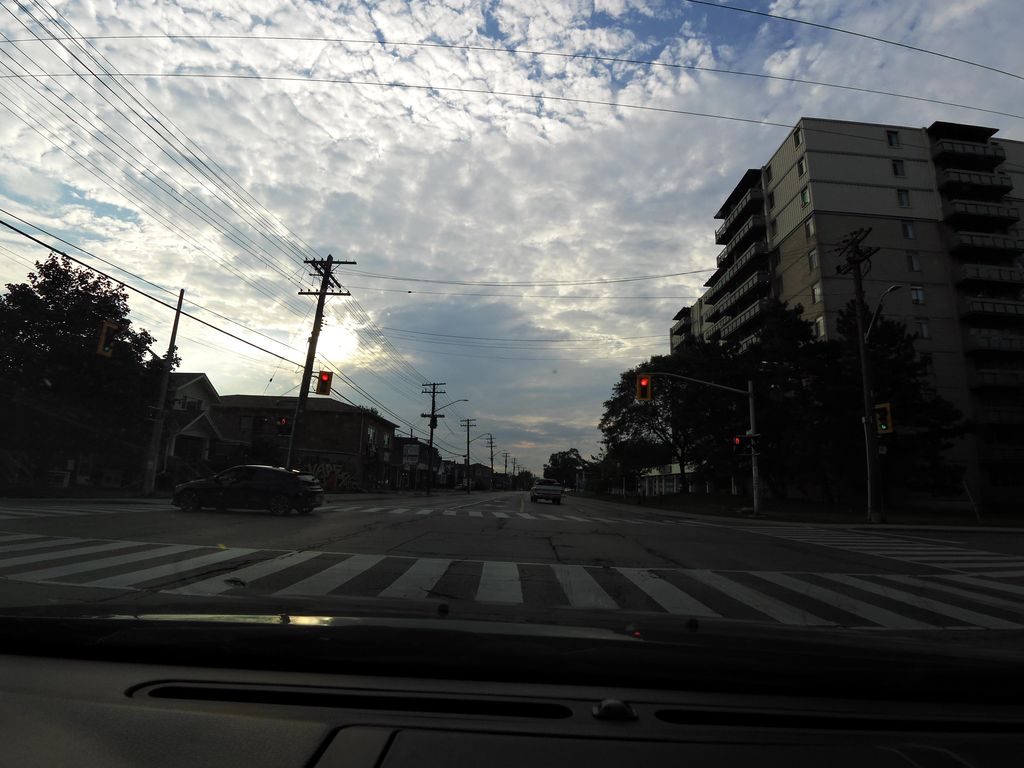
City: hamilton